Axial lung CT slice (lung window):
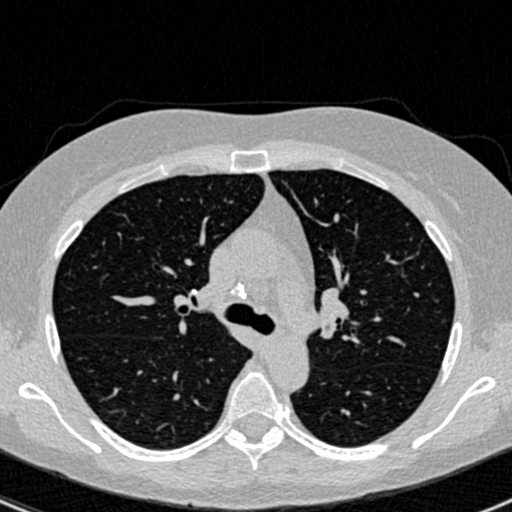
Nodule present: no